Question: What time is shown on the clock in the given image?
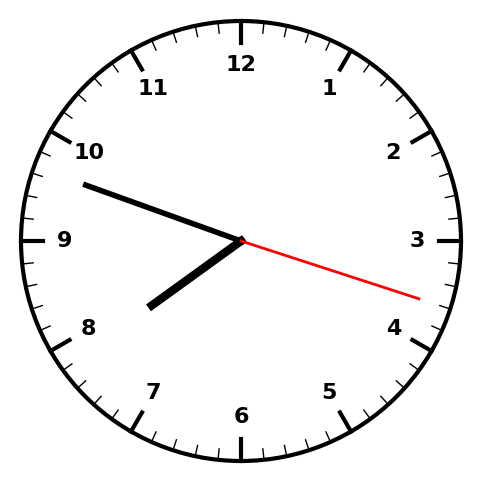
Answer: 07:48:18